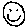
Label: smiley face